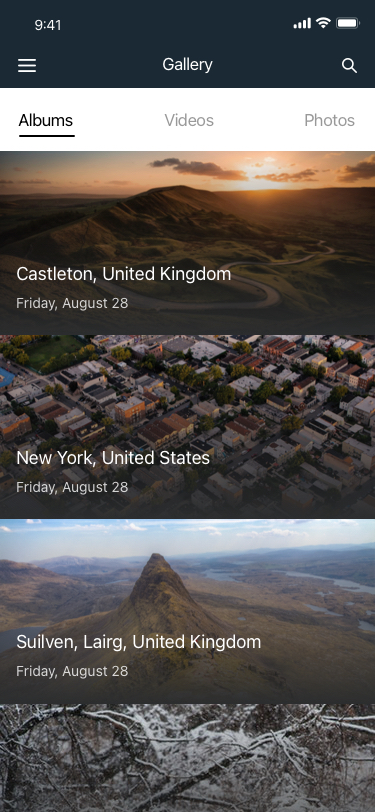
Text in this UI design:
Albums
Videos
Photos
Friday, August 28
Castleton, United Kingdom
Friday, August 28
New York, United States
Friday, August 28
Suilven, Lairg, United Kingdom
Gallery